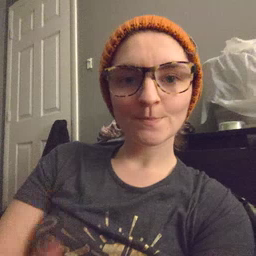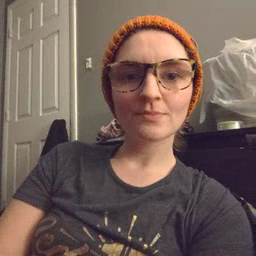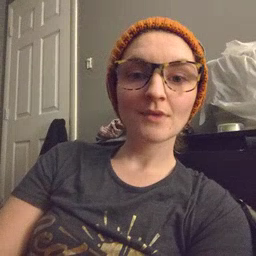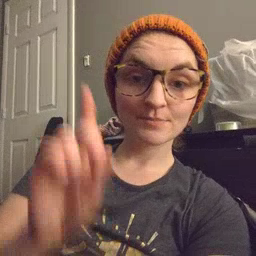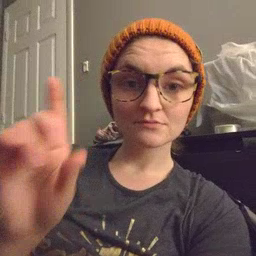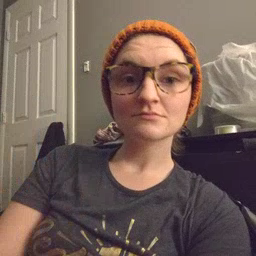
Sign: up